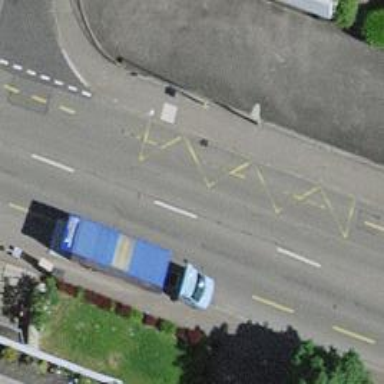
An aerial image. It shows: Bus stop with stop position for public transport.